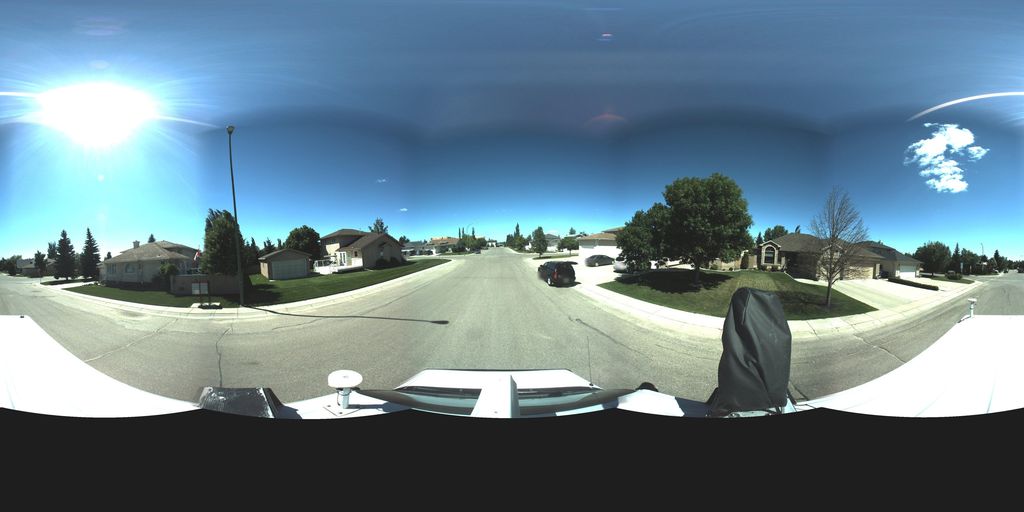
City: saskatoon